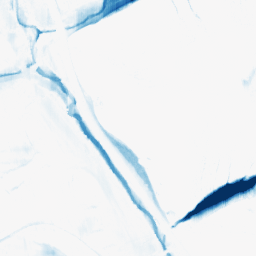
Category: morphological
Decomposition family: morphological_ellipse
Decomposition parameters: operation: closing
width: 30
height: 5
Upsampling method: quintic
Upsampling parameters: scale: 8
Upsampling scale: 8